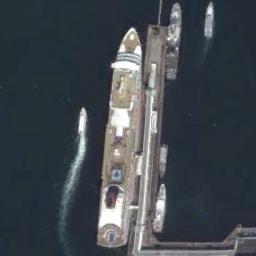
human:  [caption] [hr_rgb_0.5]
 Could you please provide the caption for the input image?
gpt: Several white ships are docked or docked at the dock .

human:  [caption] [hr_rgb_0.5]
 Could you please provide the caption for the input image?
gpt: Several ships of different sizes are docked at the dock and a white boat is sailing next to it .

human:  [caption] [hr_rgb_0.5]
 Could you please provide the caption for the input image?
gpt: Several ships of different sizes and shapes are at sea .

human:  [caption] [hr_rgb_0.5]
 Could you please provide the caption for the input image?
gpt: There is a big ship and five small ships in the blue water .

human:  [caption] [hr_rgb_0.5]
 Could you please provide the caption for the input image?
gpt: There are several ships at the harbor .